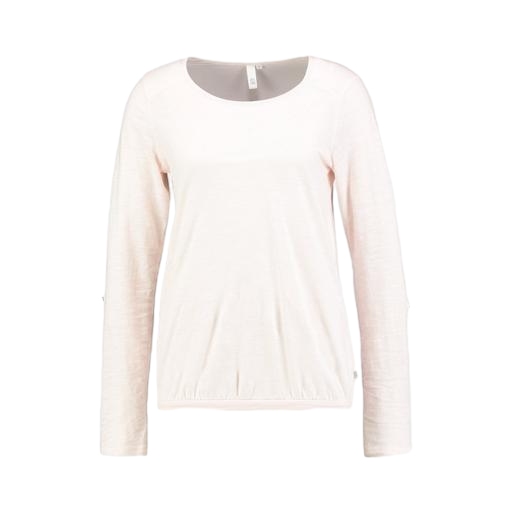
pink long-sleeve round-neck tee, pink long sleeve slub tee, pink long-sleeve t-shirt, white background